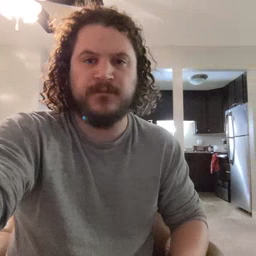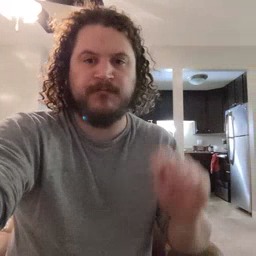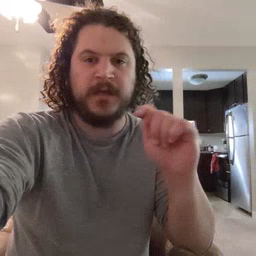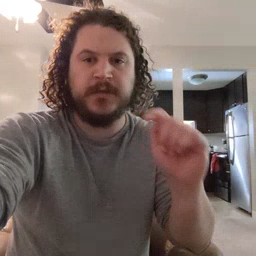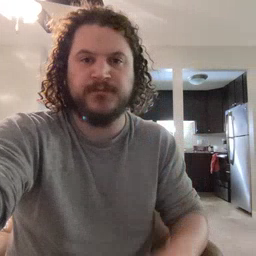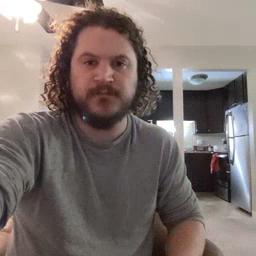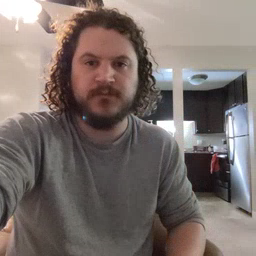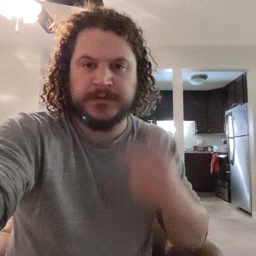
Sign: potty